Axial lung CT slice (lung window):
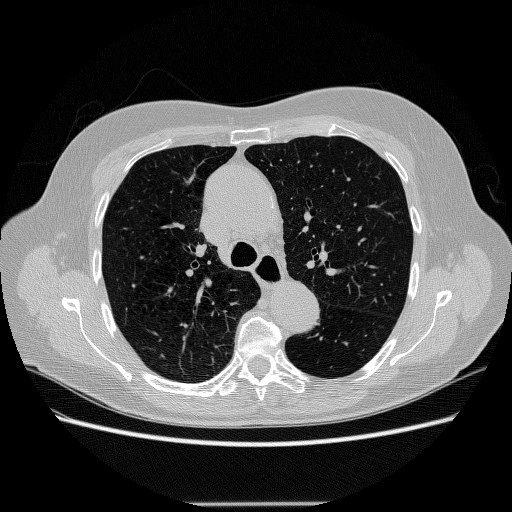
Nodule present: no